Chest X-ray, PA view. Patient: 25 years old, sex F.
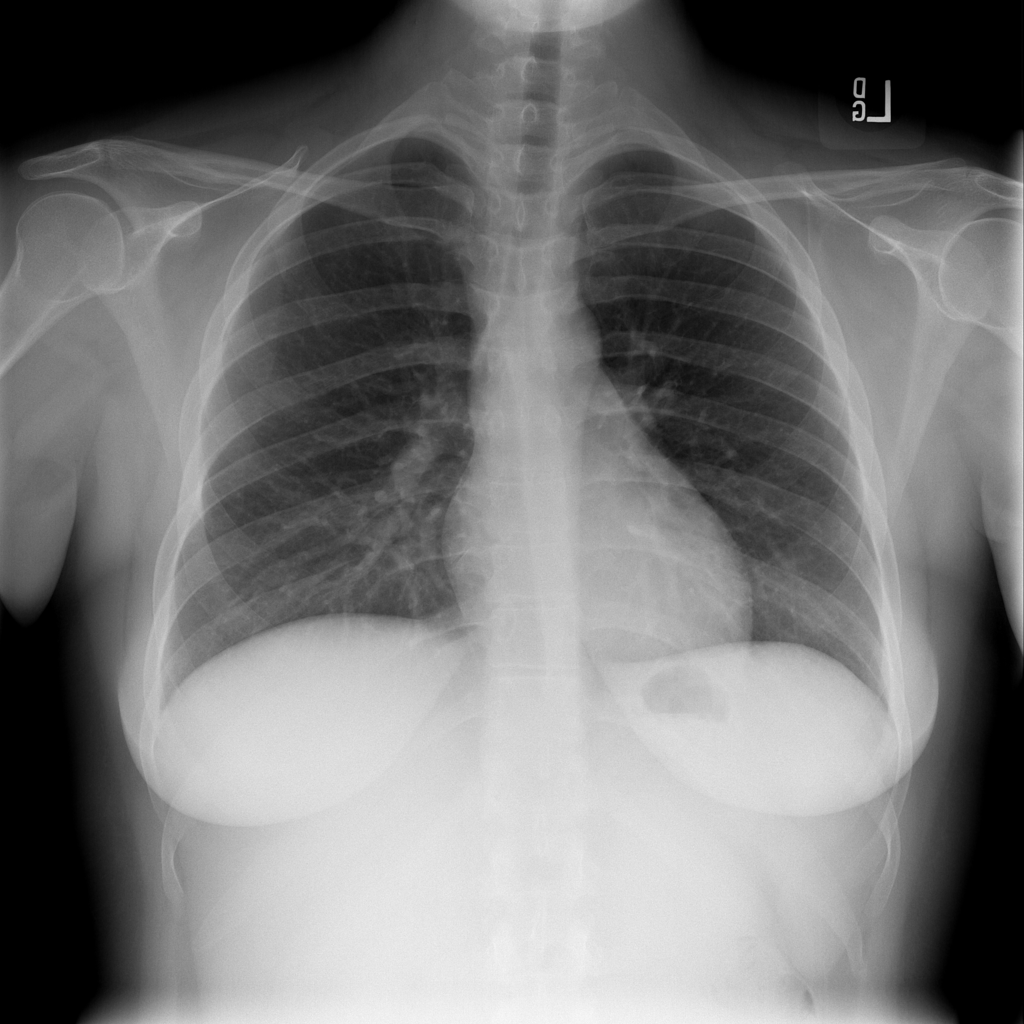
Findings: No Finding